Question: Before I start I should say I know this seems like a long shot, however I figured it was worth a try.
One app I am working on right now is a Mac Statusbar App. It has a NSStatusItem in the menubar and when clicked it will display a custom window with a popover appearance (like on iPad or like Fantastical has on the mac.) Anyway I started testing this by inserting a single nsmenu item in the status items menu. The view has set clear color for the background color on its window. However this still doesn't quite work as you can see in the pic below

1. There is still a small white thin line above and below the item
2. The clear area isn't clear, its like it has a blur filter on it
Other than that, it works fantastically great. I just didn't know if anybody else has ever attempted anything like this before and figured out how to overcome these 2 issues which seem to be the only thing preventing this from working.
If there is no way to do this I may have to resort to using a custom view for the NSStatusItem so I can get the coordinates on screen to position my own window below the NSStatusItem.
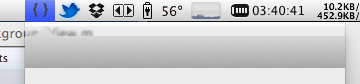
Answer: A fake window seems like a rather weird approach to this. Why not just pop up a regular window? I suggest MAAttachedWindow: <URL>